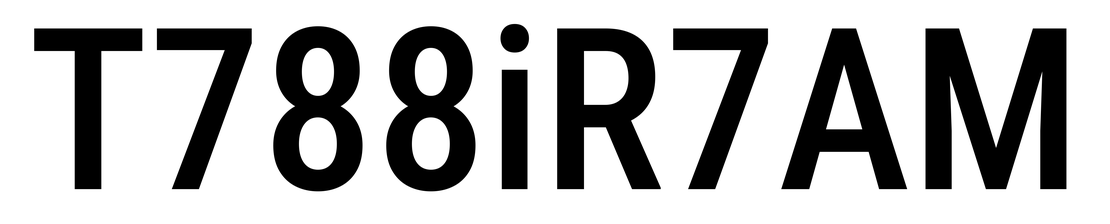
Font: Roboto_Condensed_Medium